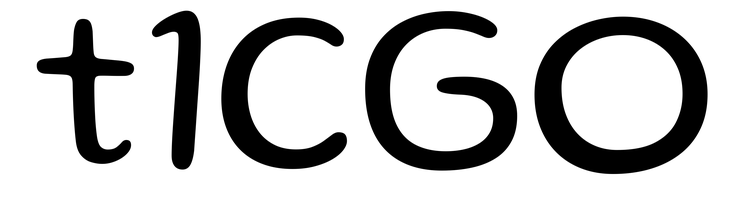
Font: Gluten_Light